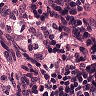
Metastatic tissue present: no